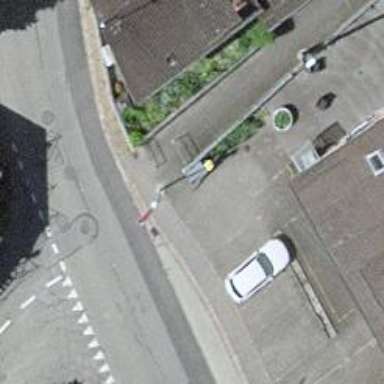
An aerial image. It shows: Post box is visible.